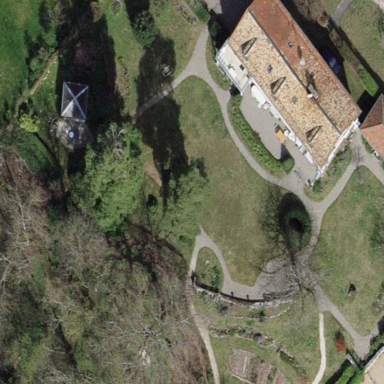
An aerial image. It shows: Garden surrounded by fence.